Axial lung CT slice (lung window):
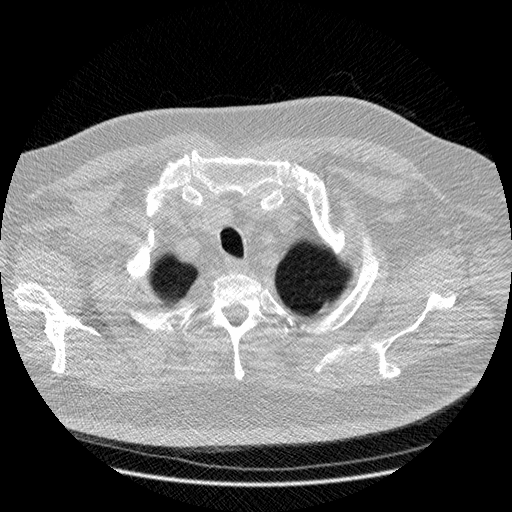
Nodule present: no